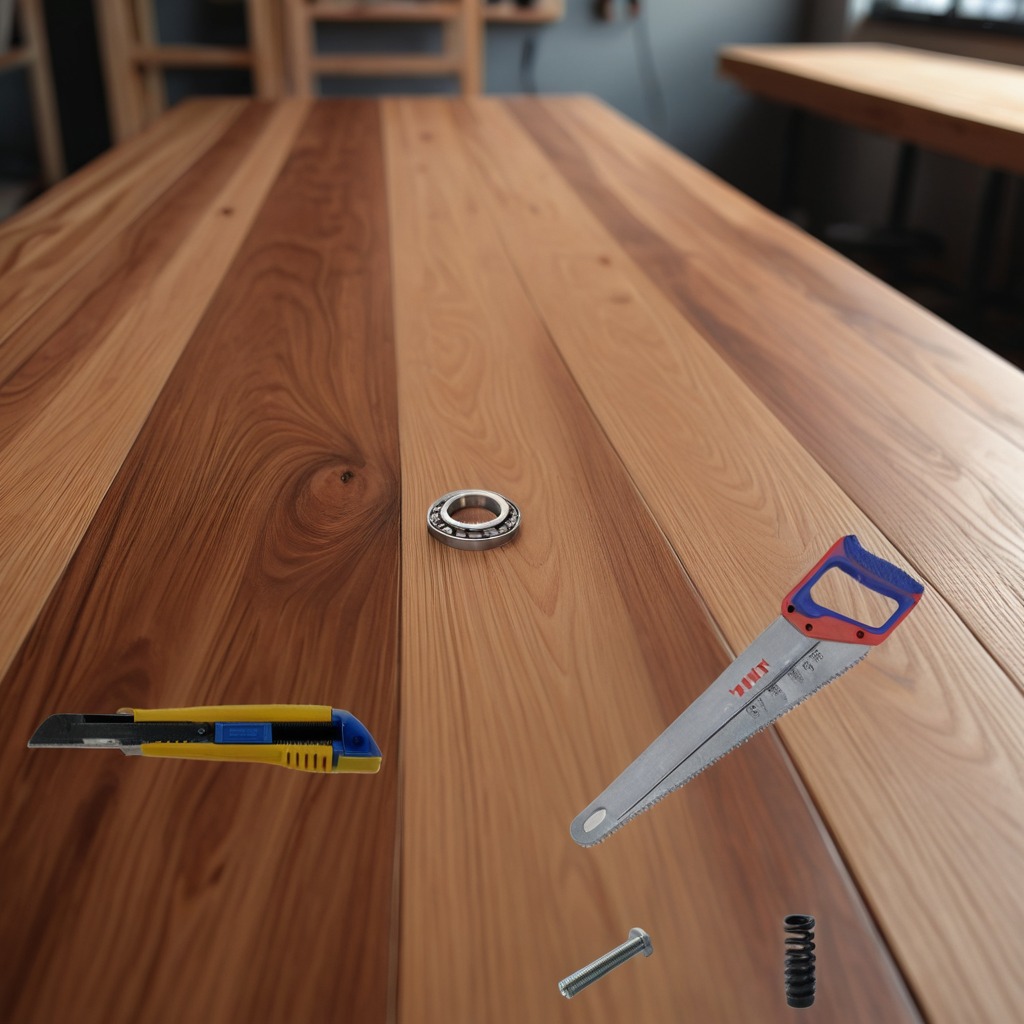
A ball bearing, a utility knife, a machine screw, a coiled metal spring, and a handheld metal saw are lying on the wooden table.